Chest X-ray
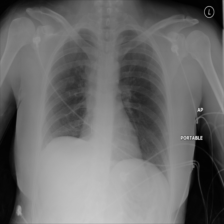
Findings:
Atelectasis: negative
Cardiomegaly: negative
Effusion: negative
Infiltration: negative
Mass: negative
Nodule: negative
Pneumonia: negative
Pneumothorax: negative
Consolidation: negative
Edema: negative
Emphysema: negative
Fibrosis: negative
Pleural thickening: negative
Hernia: negative